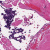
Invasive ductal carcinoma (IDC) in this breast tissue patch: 0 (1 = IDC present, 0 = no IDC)